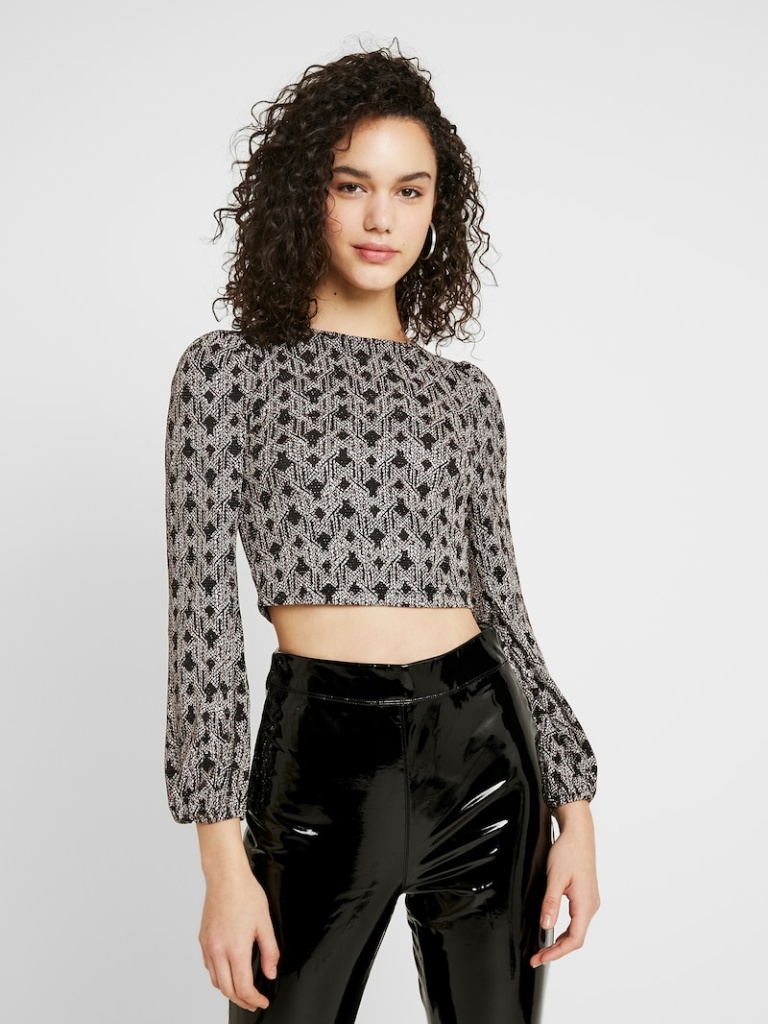
knit tight a long-sleeved with the sleeves down cropped length Untucked crew blouse